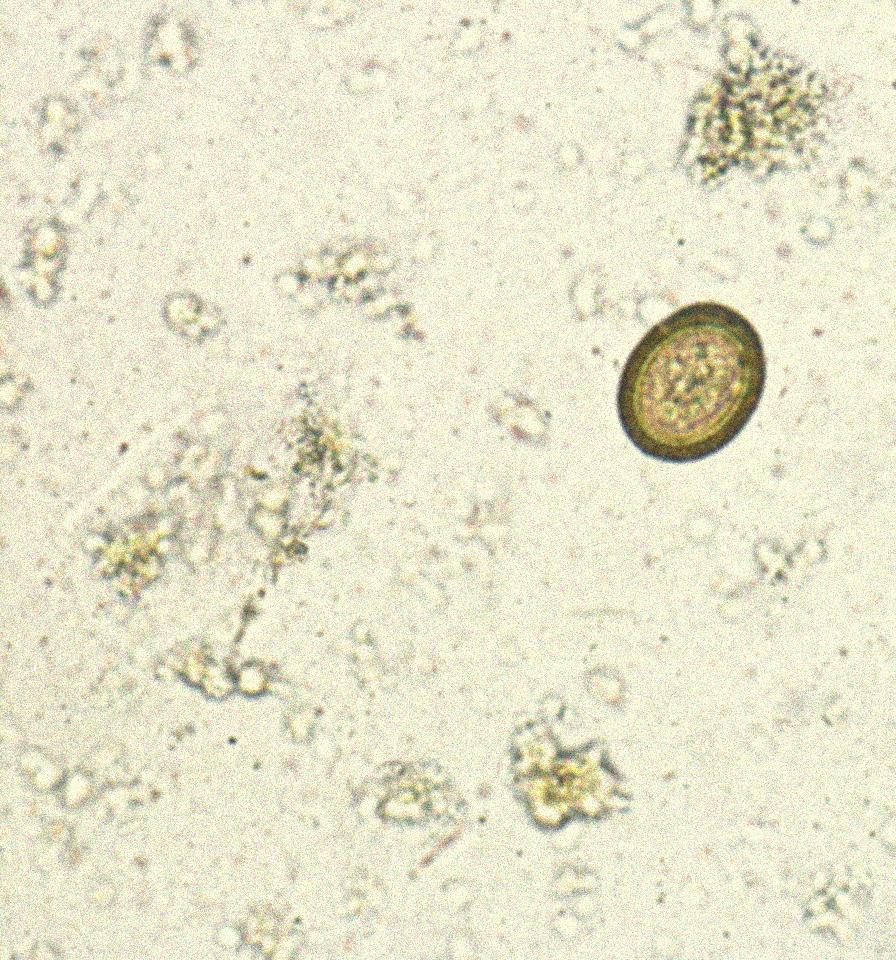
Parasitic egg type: Taenia spp. egg